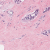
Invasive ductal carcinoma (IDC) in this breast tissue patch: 1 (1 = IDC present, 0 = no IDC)